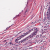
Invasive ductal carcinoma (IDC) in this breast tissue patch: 0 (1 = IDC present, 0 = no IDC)